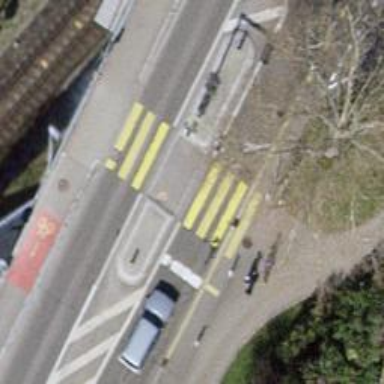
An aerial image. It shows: Asphalt cycleway with paving stone footway.